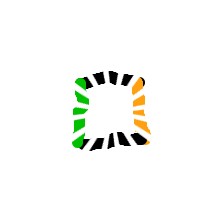
Shape: square